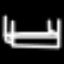
Label: bed